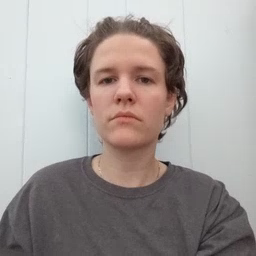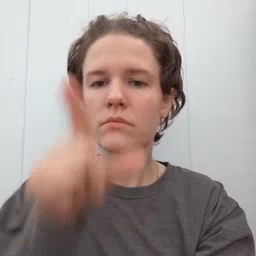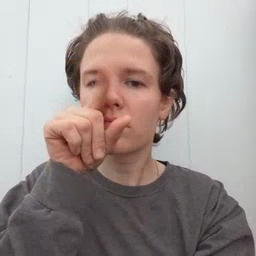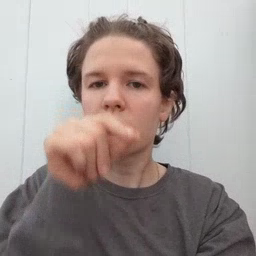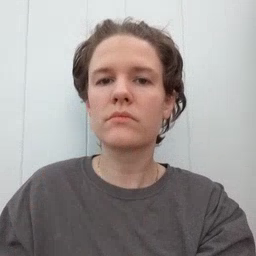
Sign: bird